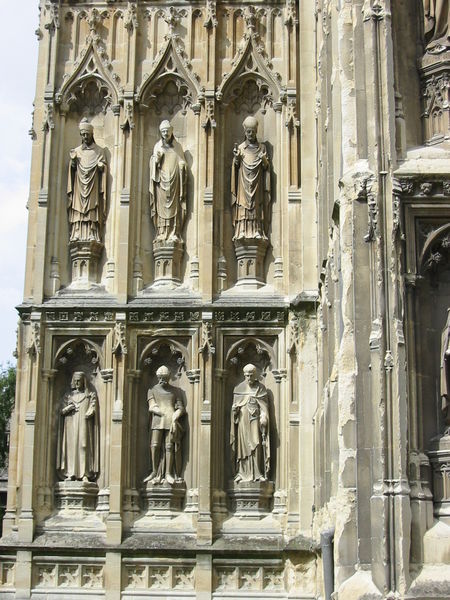
Titel: Kathedrale von Canterbury
Standort: Canterbury, Kathedrale (EU - GB)
Schlagwörter: mann, umhang, männer, wand, architektur, barock, sockel, stein, kirche, mantel, gotik, turm, skulptur, fassade, giebel, figuren, rundbogen, bischof, könig, papst, plastik, eingang, nische, dom, ritter, kathedrale, portal, skulpturen, statuen, gotisch, aussen, bischöfe, könige, königin, heilige, sechs, gothik, bauplastik, nischen, notre dame, nischenfiguren, fialen, krabben, apostel, kirchenportal, tassel, kircvhe, persönlichkeiten, gothic, 1300, gotic, stehende heilige, sechs figuren